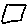
Label: square